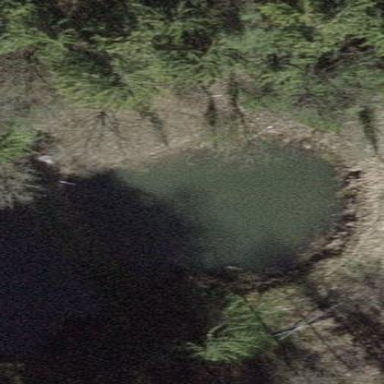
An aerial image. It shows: Peaceful pond surrounded by nature.